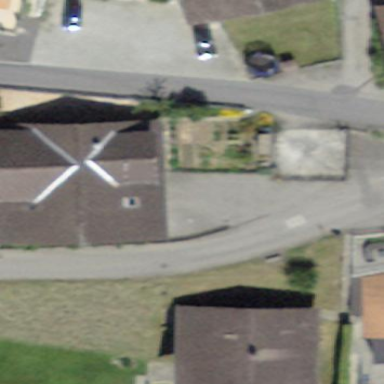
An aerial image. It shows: Residential building.